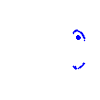
Particle: pion